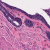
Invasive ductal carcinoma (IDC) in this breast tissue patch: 0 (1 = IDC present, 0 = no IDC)